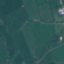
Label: Pasture